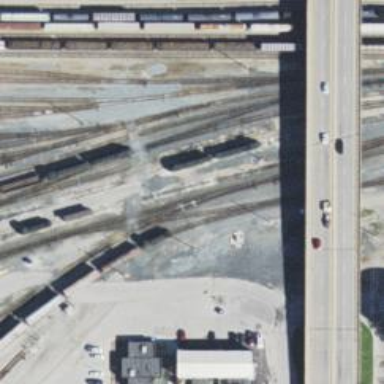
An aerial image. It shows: Railway crossing.